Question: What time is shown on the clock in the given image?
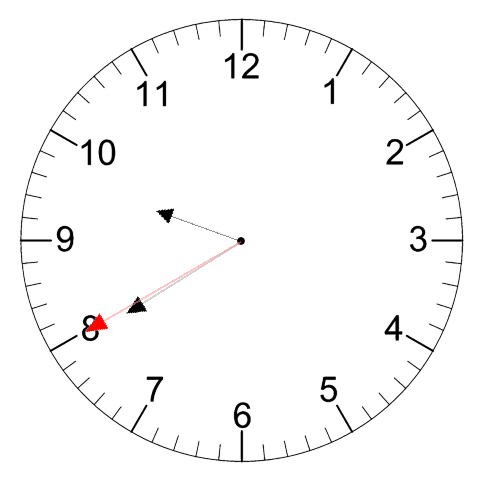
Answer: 09:39:40